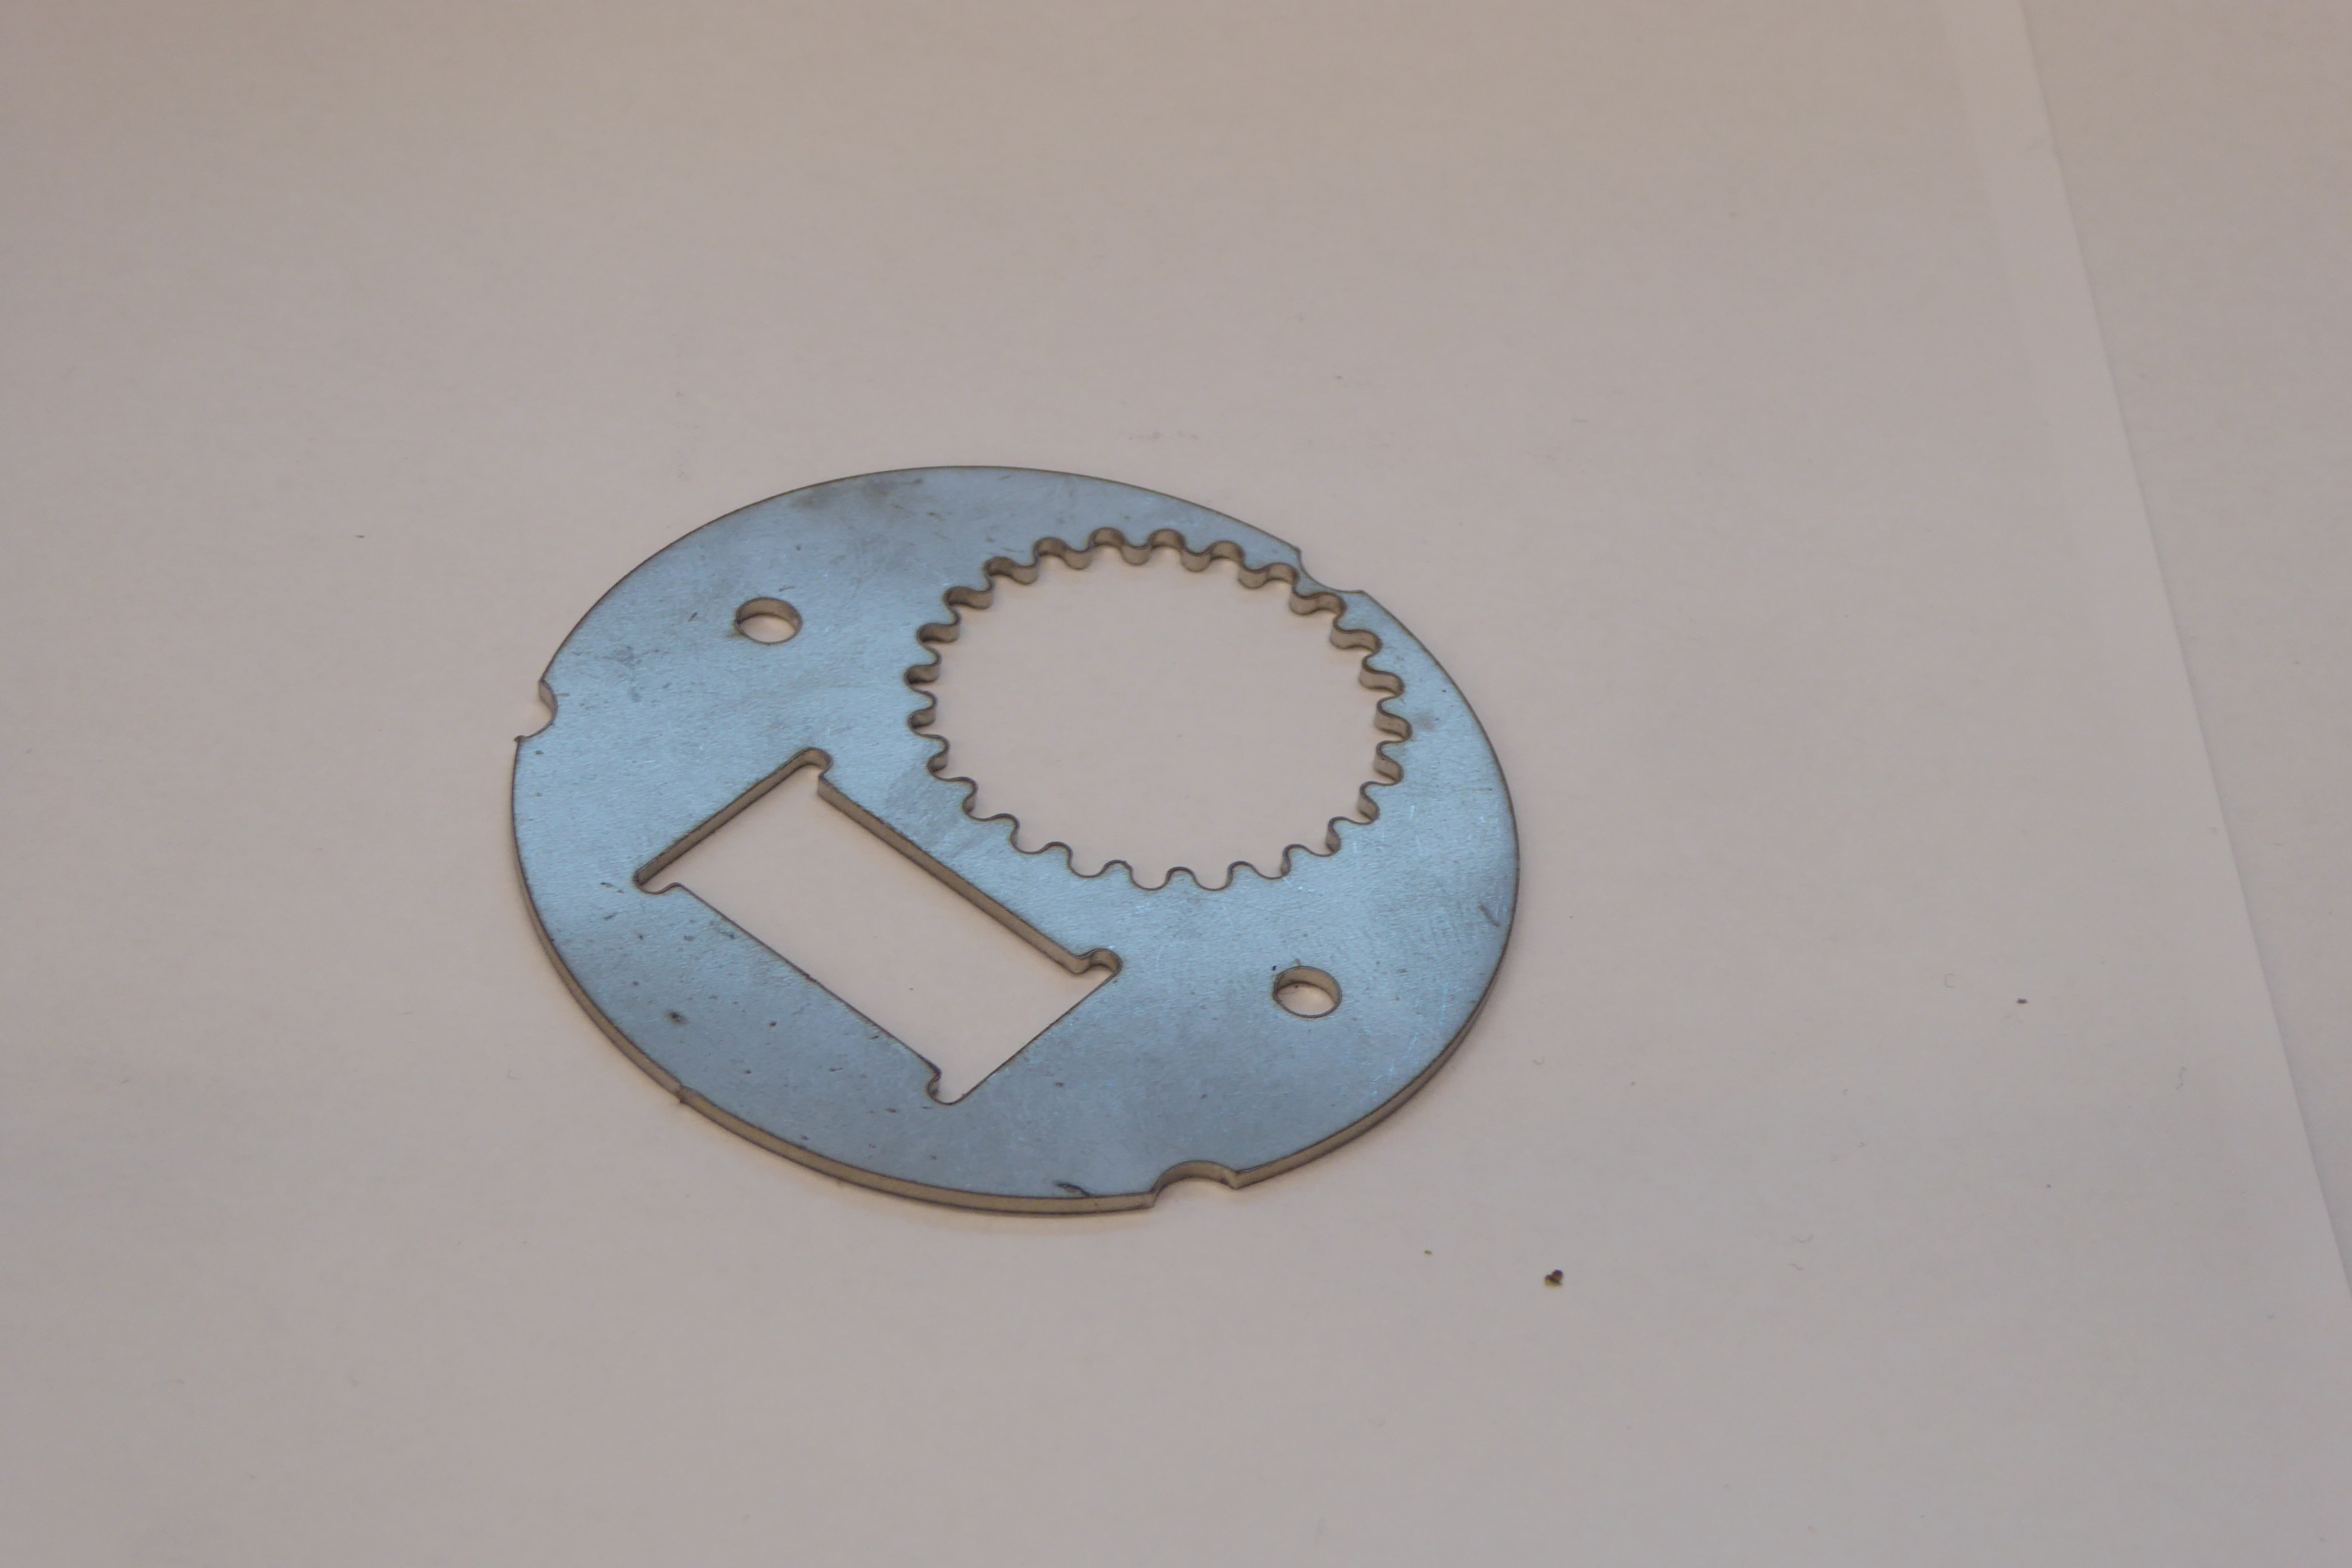
Label: Bottle Opener - Inlay